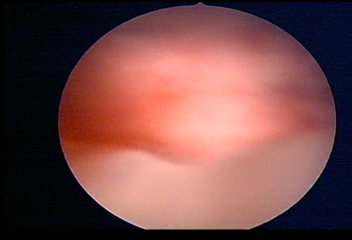
Modality: WLC
Class: Normal mucosa
Bladder cancer association: No